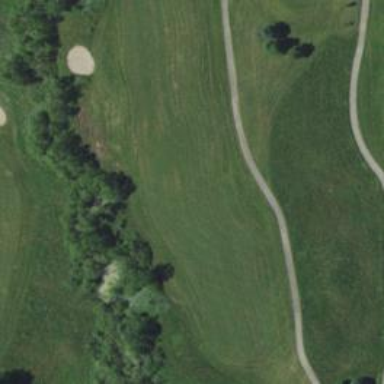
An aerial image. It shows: Golf hole.